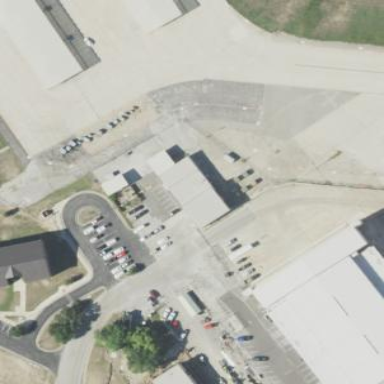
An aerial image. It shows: Parking area.